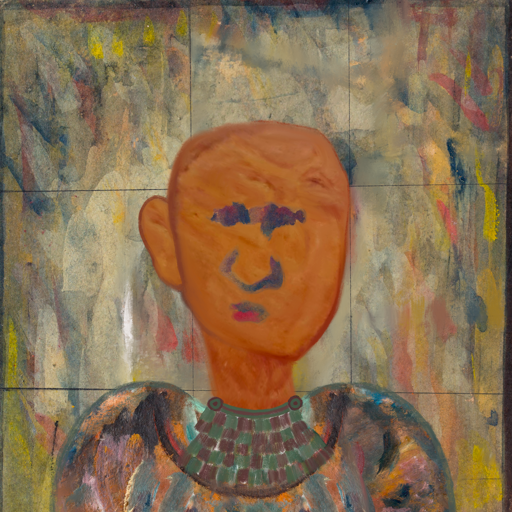
Background: GypsyMother, Head And Neck Front: Pious_Lady, Face Front: In_The_Sun, Bust: Boggyland, Hair Front: Blank, Head Accessory: Blank, Second Necklace: After_Raid, Necklace: Blank, Baby: Blank